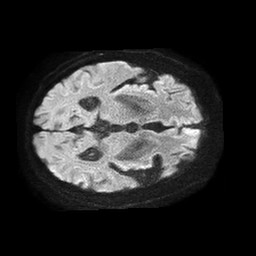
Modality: TRACE
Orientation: axial
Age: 84
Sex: male
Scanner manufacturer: philips
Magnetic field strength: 1.5 T
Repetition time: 4.6 s
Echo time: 0.08517 s